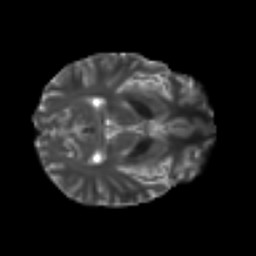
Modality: T2w
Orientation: axial
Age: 19
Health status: ill
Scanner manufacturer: philips
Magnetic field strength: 3 T
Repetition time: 9 s
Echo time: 0.127 s